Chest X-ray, PA view. Patient: 60 years old, sex M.
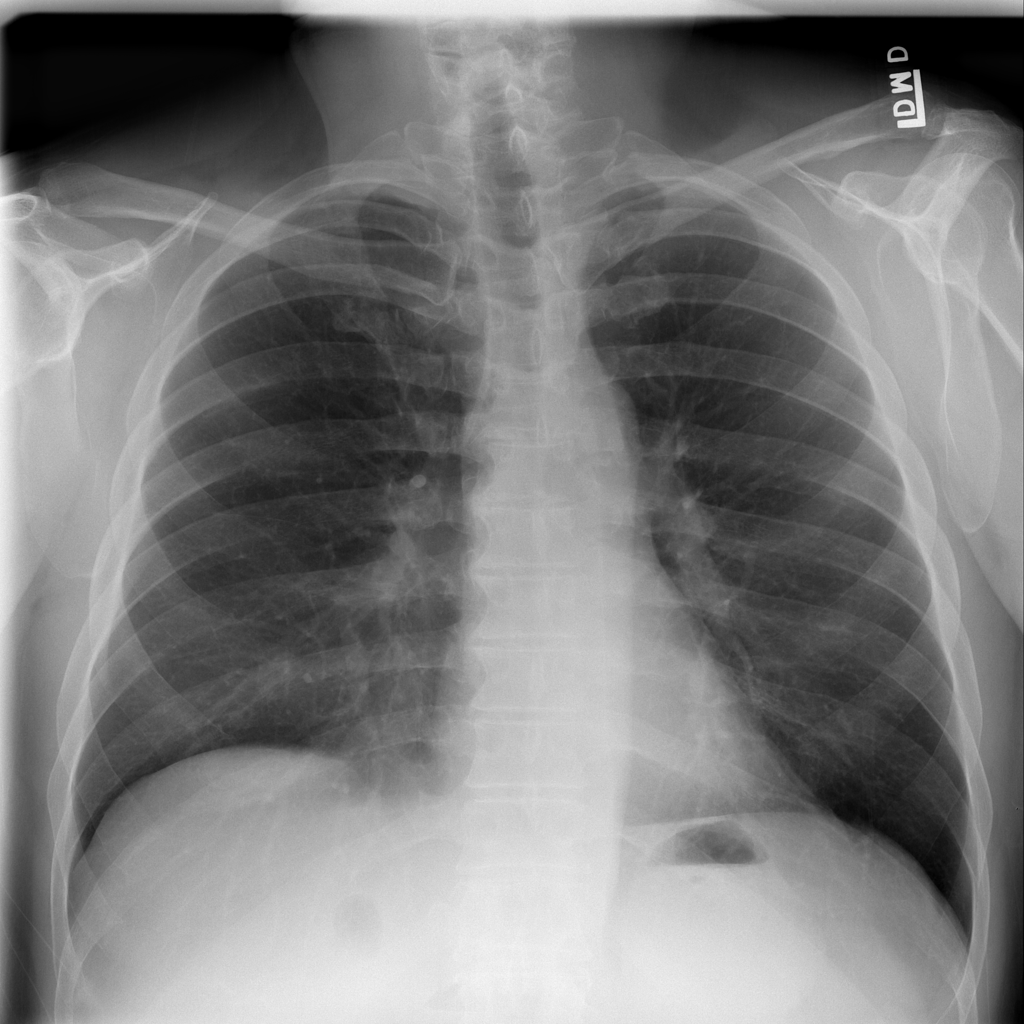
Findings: No Finding